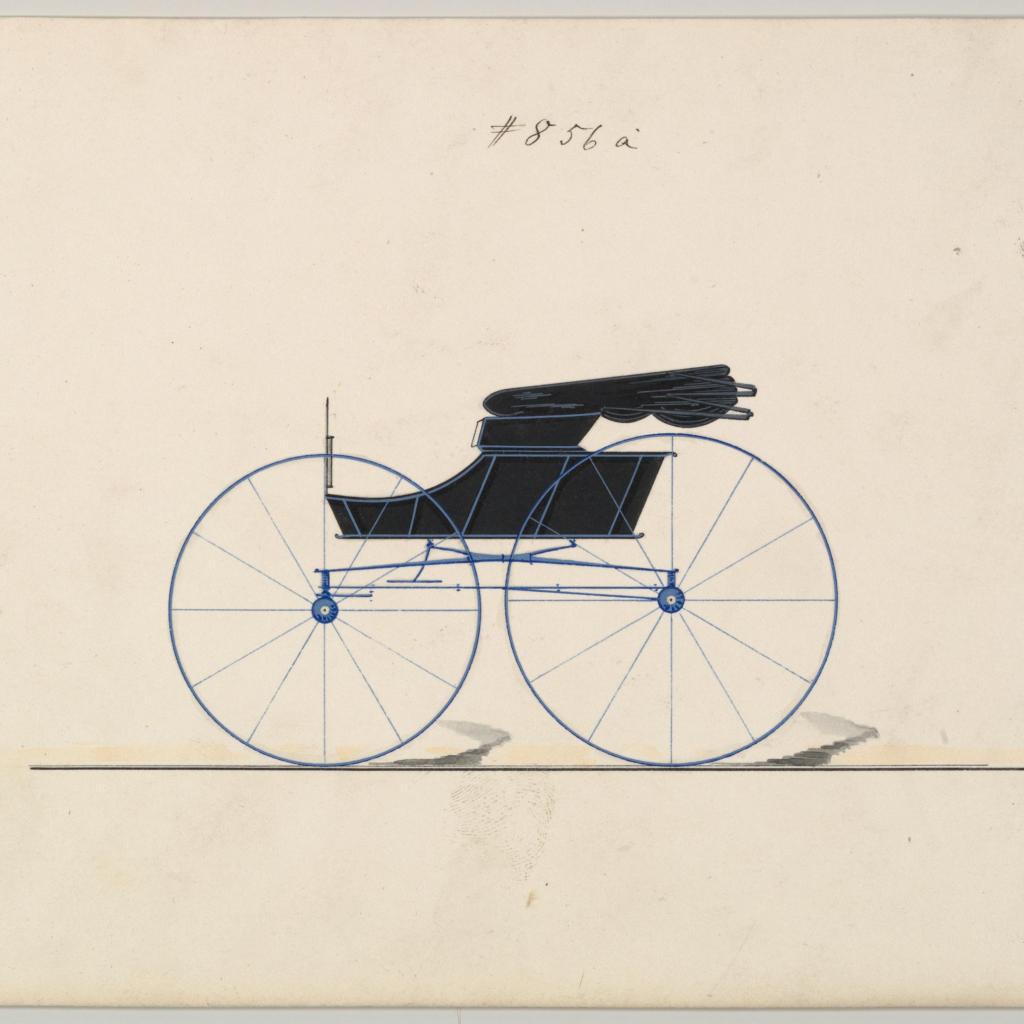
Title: Design for Wagon, no. 856a
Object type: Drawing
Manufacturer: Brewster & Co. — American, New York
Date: ca. 1860
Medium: Pen, black ink, watercolor and gouache with gum arabic
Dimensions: sheet: 6 x 9 in. (15.2 x 22.9 cm)
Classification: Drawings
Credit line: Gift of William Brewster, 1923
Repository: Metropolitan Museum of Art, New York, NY